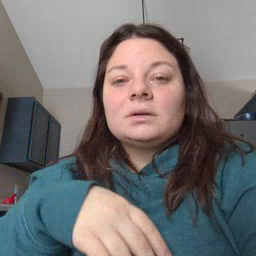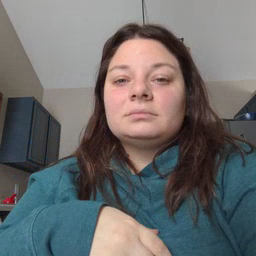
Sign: if